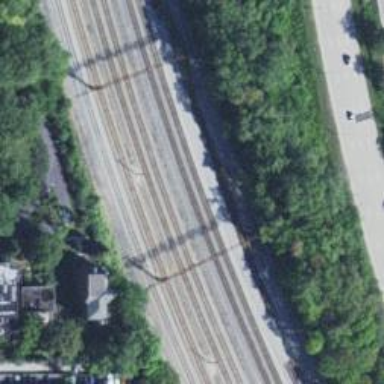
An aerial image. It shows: Abandoned railway siding.